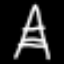
Label: The Eiffel Tower